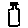
Label: bird